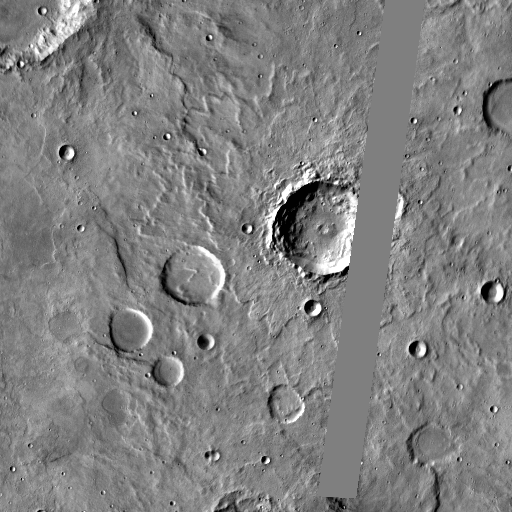
Crater classes present: Background, Other, Layered, Buried, Secondary